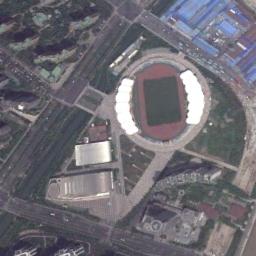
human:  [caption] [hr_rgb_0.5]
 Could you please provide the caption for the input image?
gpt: The stadium is on the grass next to some buildings and trees .

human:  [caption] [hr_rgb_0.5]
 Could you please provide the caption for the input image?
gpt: The circular stadium is surrounded by roads, Next to lawns and buildings .

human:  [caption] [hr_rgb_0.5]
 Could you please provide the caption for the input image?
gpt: There are many cars on the road near the stadium .

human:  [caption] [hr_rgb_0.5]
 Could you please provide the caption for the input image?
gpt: There are rows of buildings around this oval stadium .

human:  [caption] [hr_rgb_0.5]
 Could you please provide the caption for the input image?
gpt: There are some blue buildings beside the stadium .